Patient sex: M
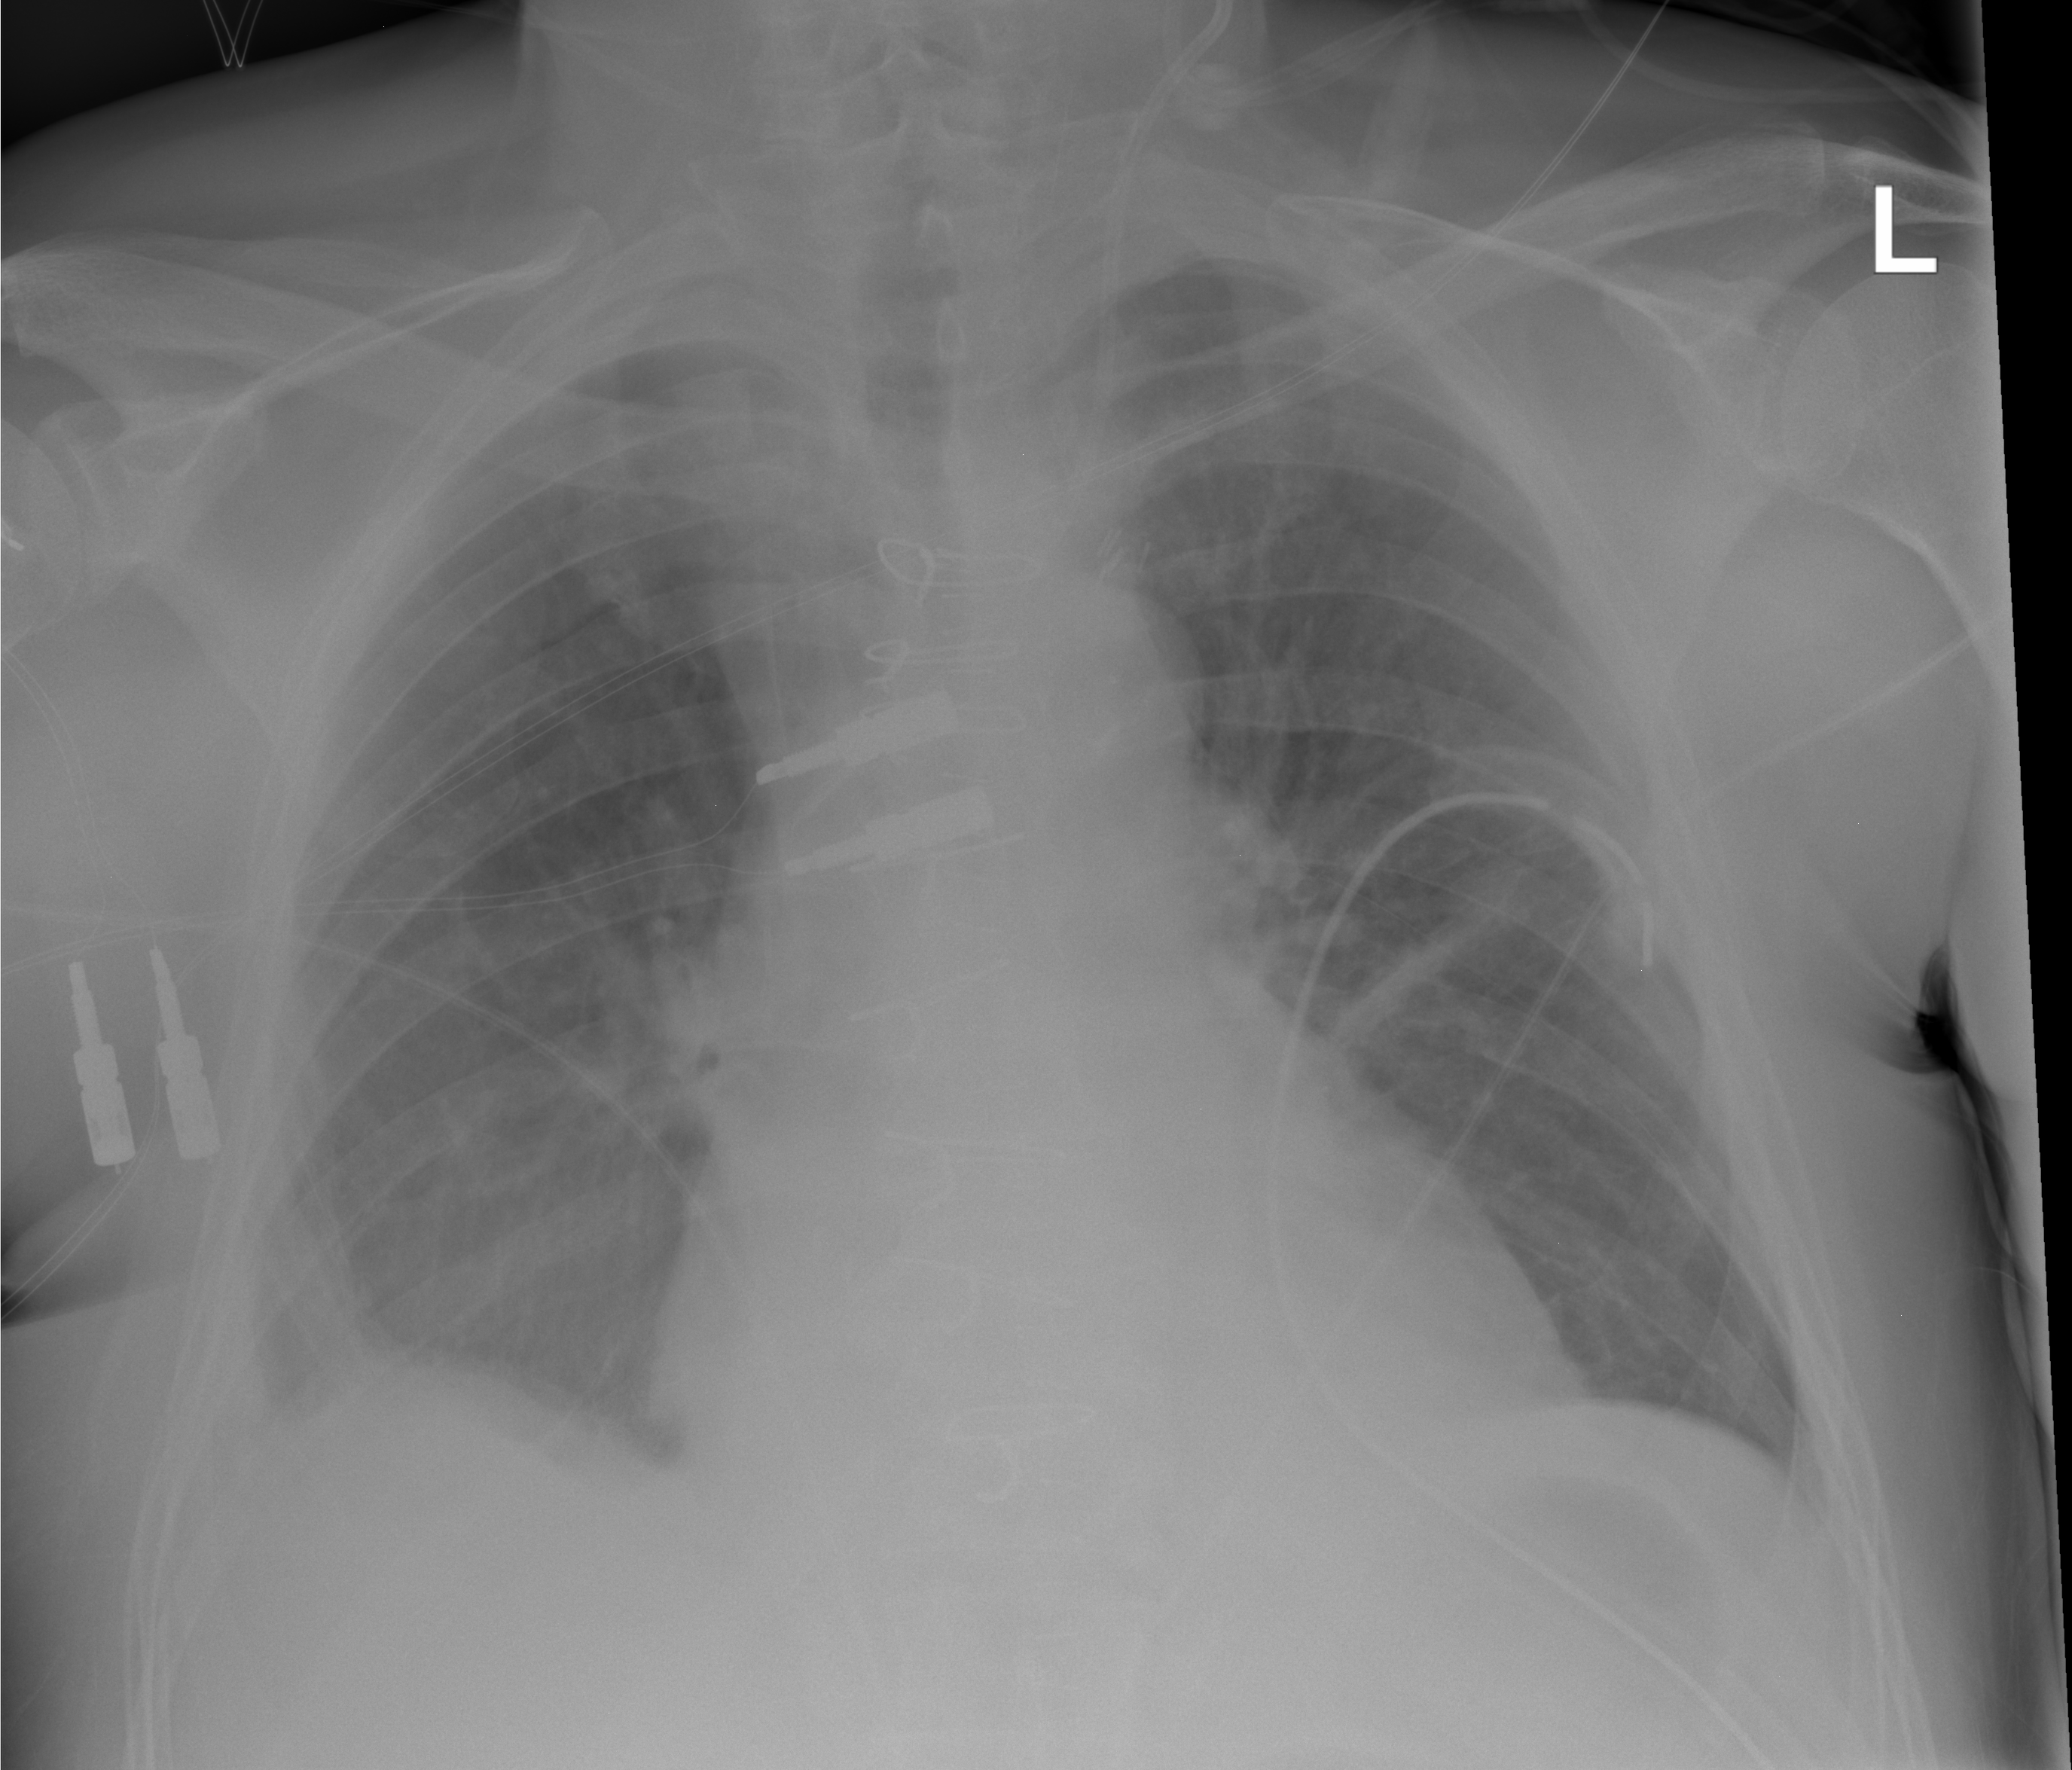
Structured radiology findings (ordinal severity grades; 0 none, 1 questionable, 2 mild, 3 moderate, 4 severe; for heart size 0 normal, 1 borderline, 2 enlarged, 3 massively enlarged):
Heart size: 0
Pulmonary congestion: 0
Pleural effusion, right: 2
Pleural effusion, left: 0
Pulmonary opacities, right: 0
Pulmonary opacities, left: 0
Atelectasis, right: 2
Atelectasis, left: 0